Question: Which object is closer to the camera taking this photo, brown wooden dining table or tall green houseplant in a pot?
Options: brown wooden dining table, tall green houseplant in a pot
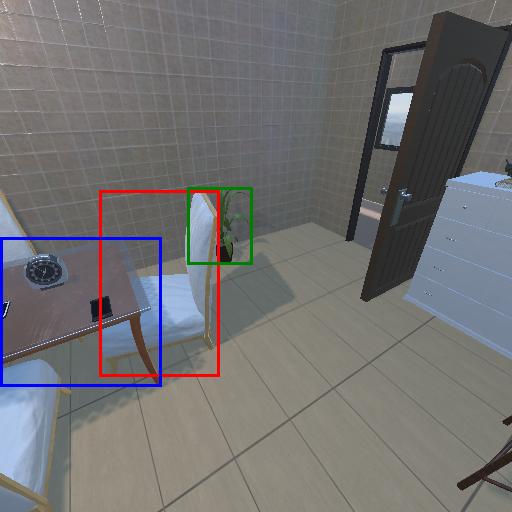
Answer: brown wooden dining table